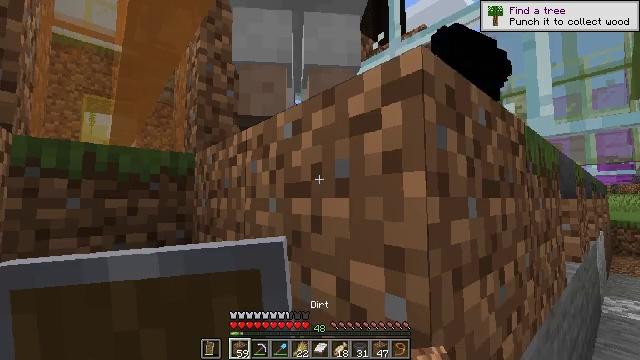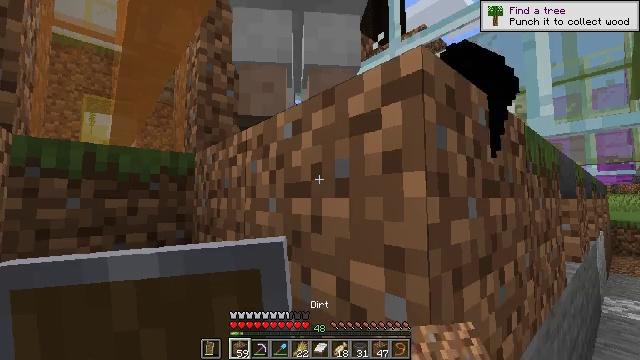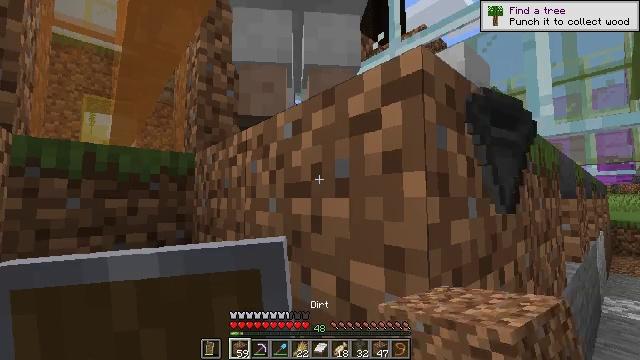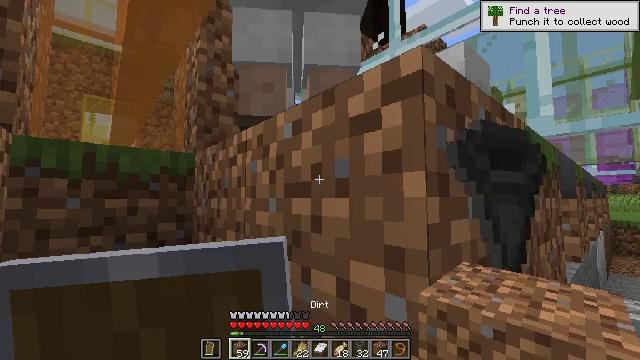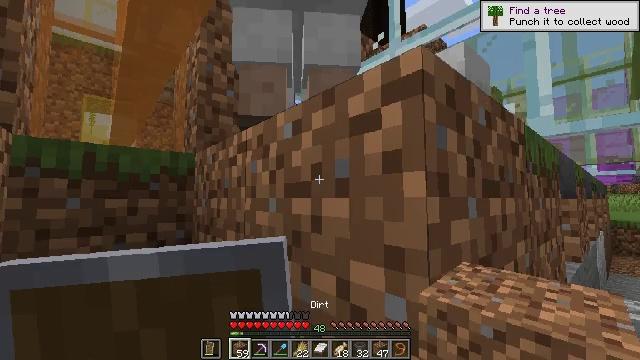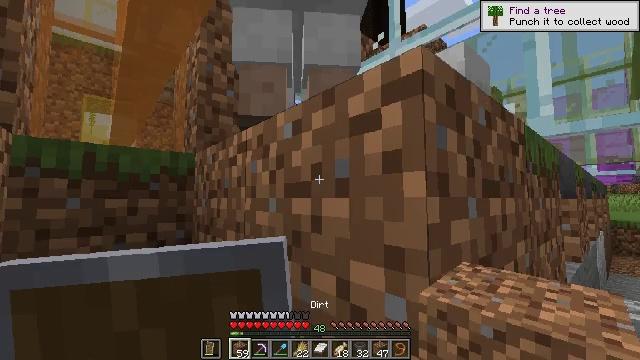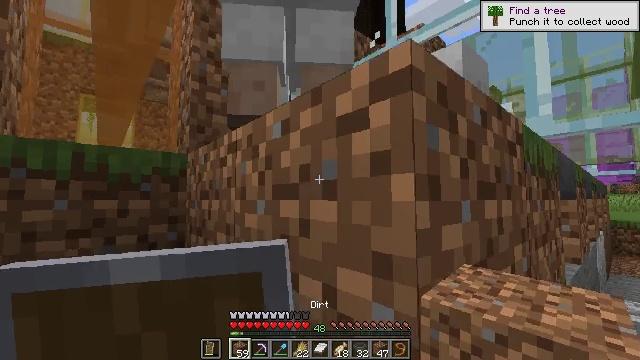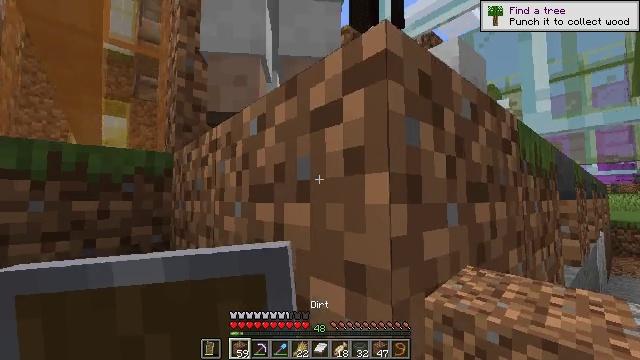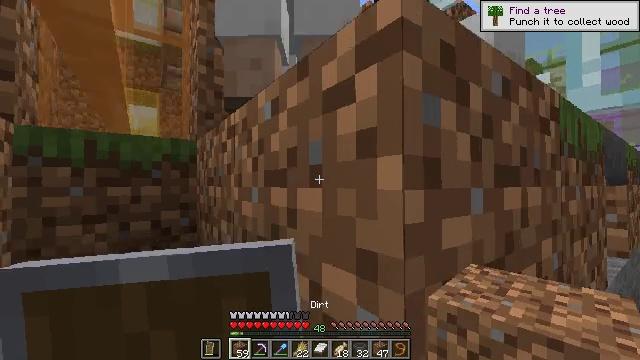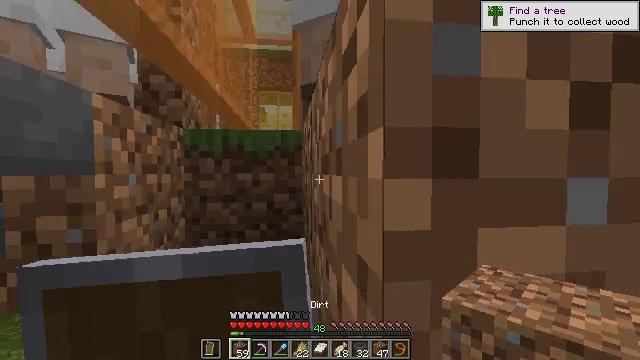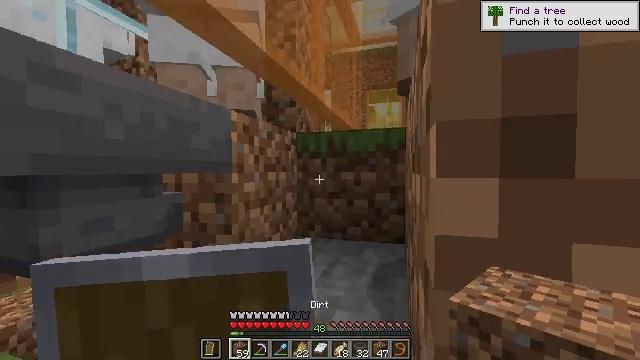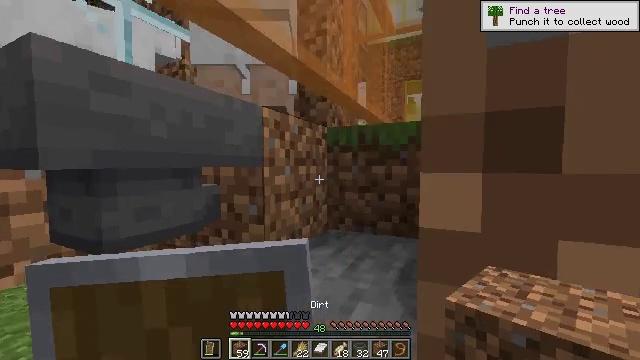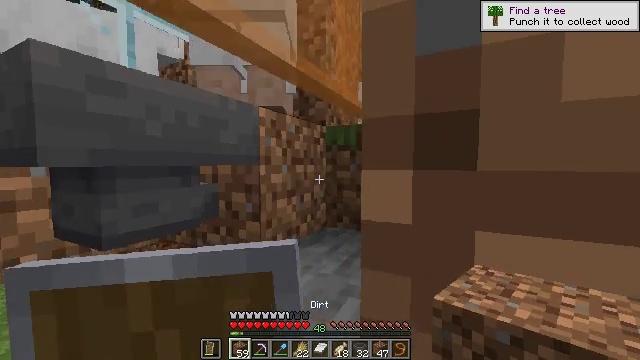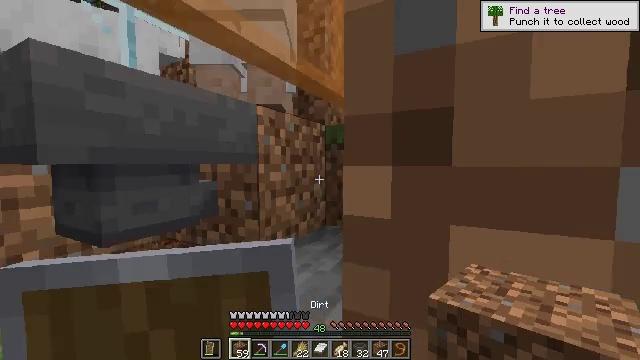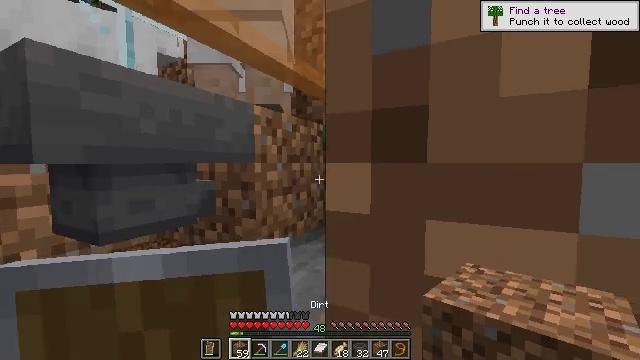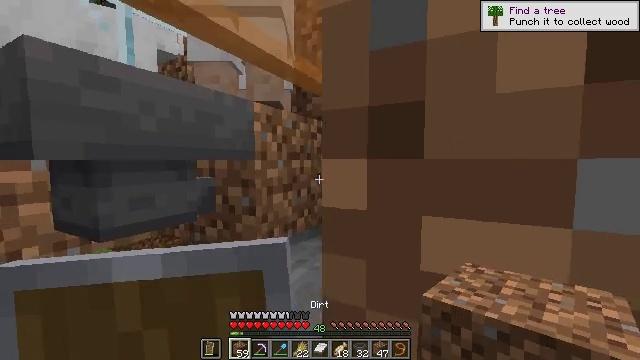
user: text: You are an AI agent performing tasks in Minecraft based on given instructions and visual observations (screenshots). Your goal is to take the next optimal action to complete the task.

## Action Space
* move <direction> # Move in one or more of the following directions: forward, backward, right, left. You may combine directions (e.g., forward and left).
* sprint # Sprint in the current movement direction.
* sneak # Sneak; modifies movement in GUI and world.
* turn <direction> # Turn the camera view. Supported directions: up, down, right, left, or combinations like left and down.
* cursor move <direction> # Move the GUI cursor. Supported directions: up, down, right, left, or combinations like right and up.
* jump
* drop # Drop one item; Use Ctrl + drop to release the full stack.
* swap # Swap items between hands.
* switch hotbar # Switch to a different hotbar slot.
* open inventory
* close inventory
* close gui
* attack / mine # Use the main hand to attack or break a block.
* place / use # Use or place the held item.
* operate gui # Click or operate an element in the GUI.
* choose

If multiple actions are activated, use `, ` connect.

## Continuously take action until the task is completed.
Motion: motion action
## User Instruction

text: Collect the hopper by mining it.
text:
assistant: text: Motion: no_op
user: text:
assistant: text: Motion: no_op
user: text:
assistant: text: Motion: no_op
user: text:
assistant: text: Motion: no_op
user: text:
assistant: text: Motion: no_op
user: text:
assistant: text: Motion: move forward
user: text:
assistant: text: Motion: move forward and move right
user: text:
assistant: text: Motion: move forward and move right, turn left and down
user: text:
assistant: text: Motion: move forward and move right, turn left and down
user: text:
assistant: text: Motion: turn left
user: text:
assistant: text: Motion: turn left and down
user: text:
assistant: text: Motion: turn left
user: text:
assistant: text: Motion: no_op
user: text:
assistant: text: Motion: no_op
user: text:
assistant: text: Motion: no_op
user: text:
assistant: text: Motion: turn down
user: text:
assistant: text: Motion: turn left and down
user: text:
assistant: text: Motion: turn left and down
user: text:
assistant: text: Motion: move left, turn left and down
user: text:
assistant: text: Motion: move left, turn left and down
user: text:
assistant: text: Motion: move left, turn left and down
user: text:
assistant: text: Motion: move forward and move left, turn down
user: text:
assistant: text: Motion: move forward and move left, turn down
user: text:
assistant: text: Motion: move forward and move left, turn down
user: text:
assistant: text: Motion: move forward and move left, turn down
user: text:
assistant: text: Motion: move forward and move left, turn right and down
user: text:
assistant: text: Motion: move forward and move left
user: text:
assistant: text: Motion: move forward and move left
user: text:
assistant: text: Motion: move forward and move left, turn right
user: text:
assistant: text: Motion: move left, turn right